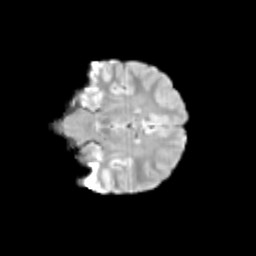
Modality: T2w
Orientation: coronal
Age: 11
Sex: female
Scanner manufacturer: siemens
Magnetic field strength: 3 T
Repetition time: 3.8 s
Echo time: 0.07 s